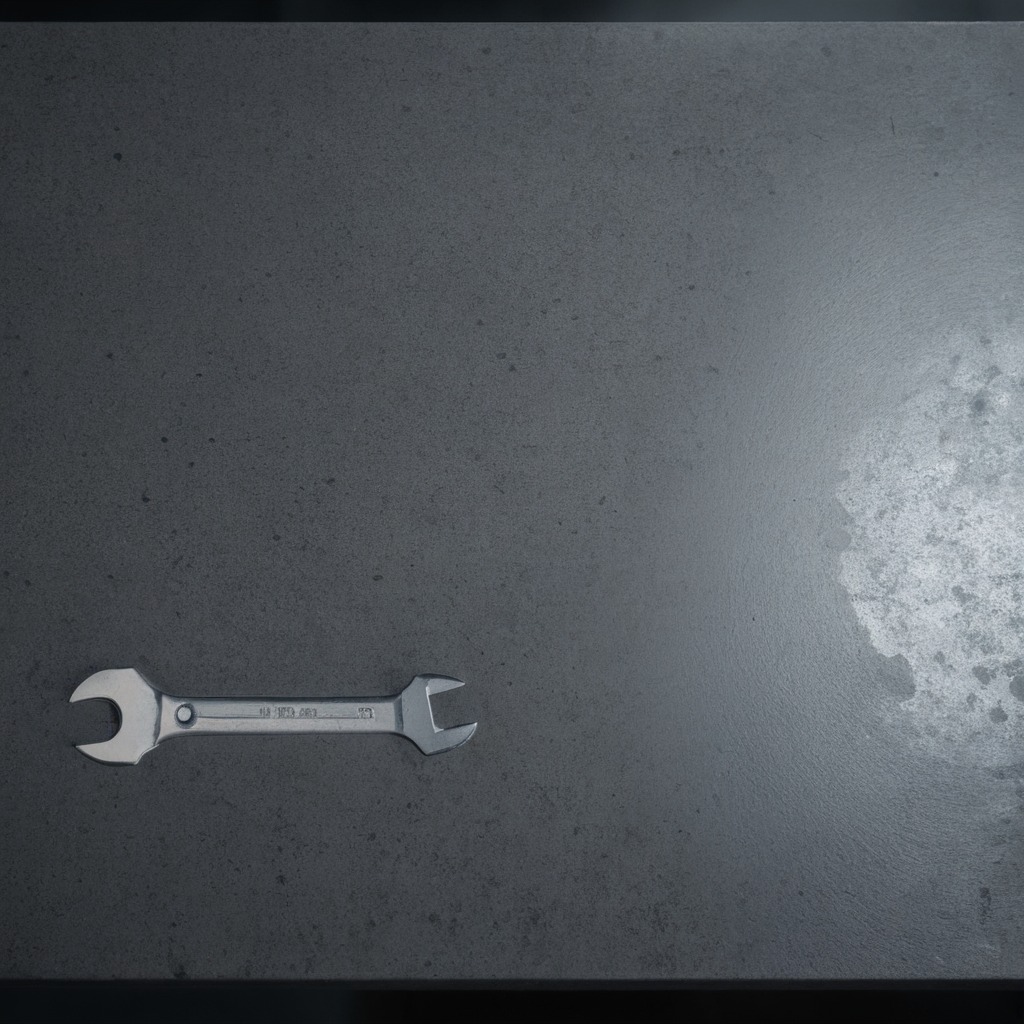
An wrench is lying on a clean granite table inside a workshop at night.